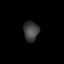
Tissue: prostate
Cell type: T cells
Senescence score: 0.7212
Nuclear area (px): 294
Mean DAPI intensity: 63.837